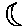
Label: moon